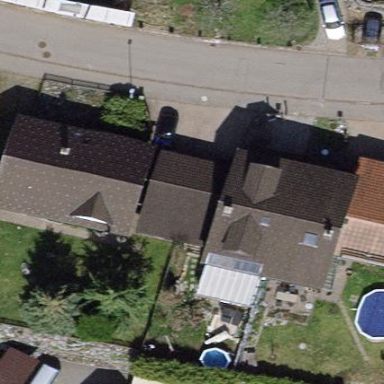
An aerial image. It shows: Garage building.